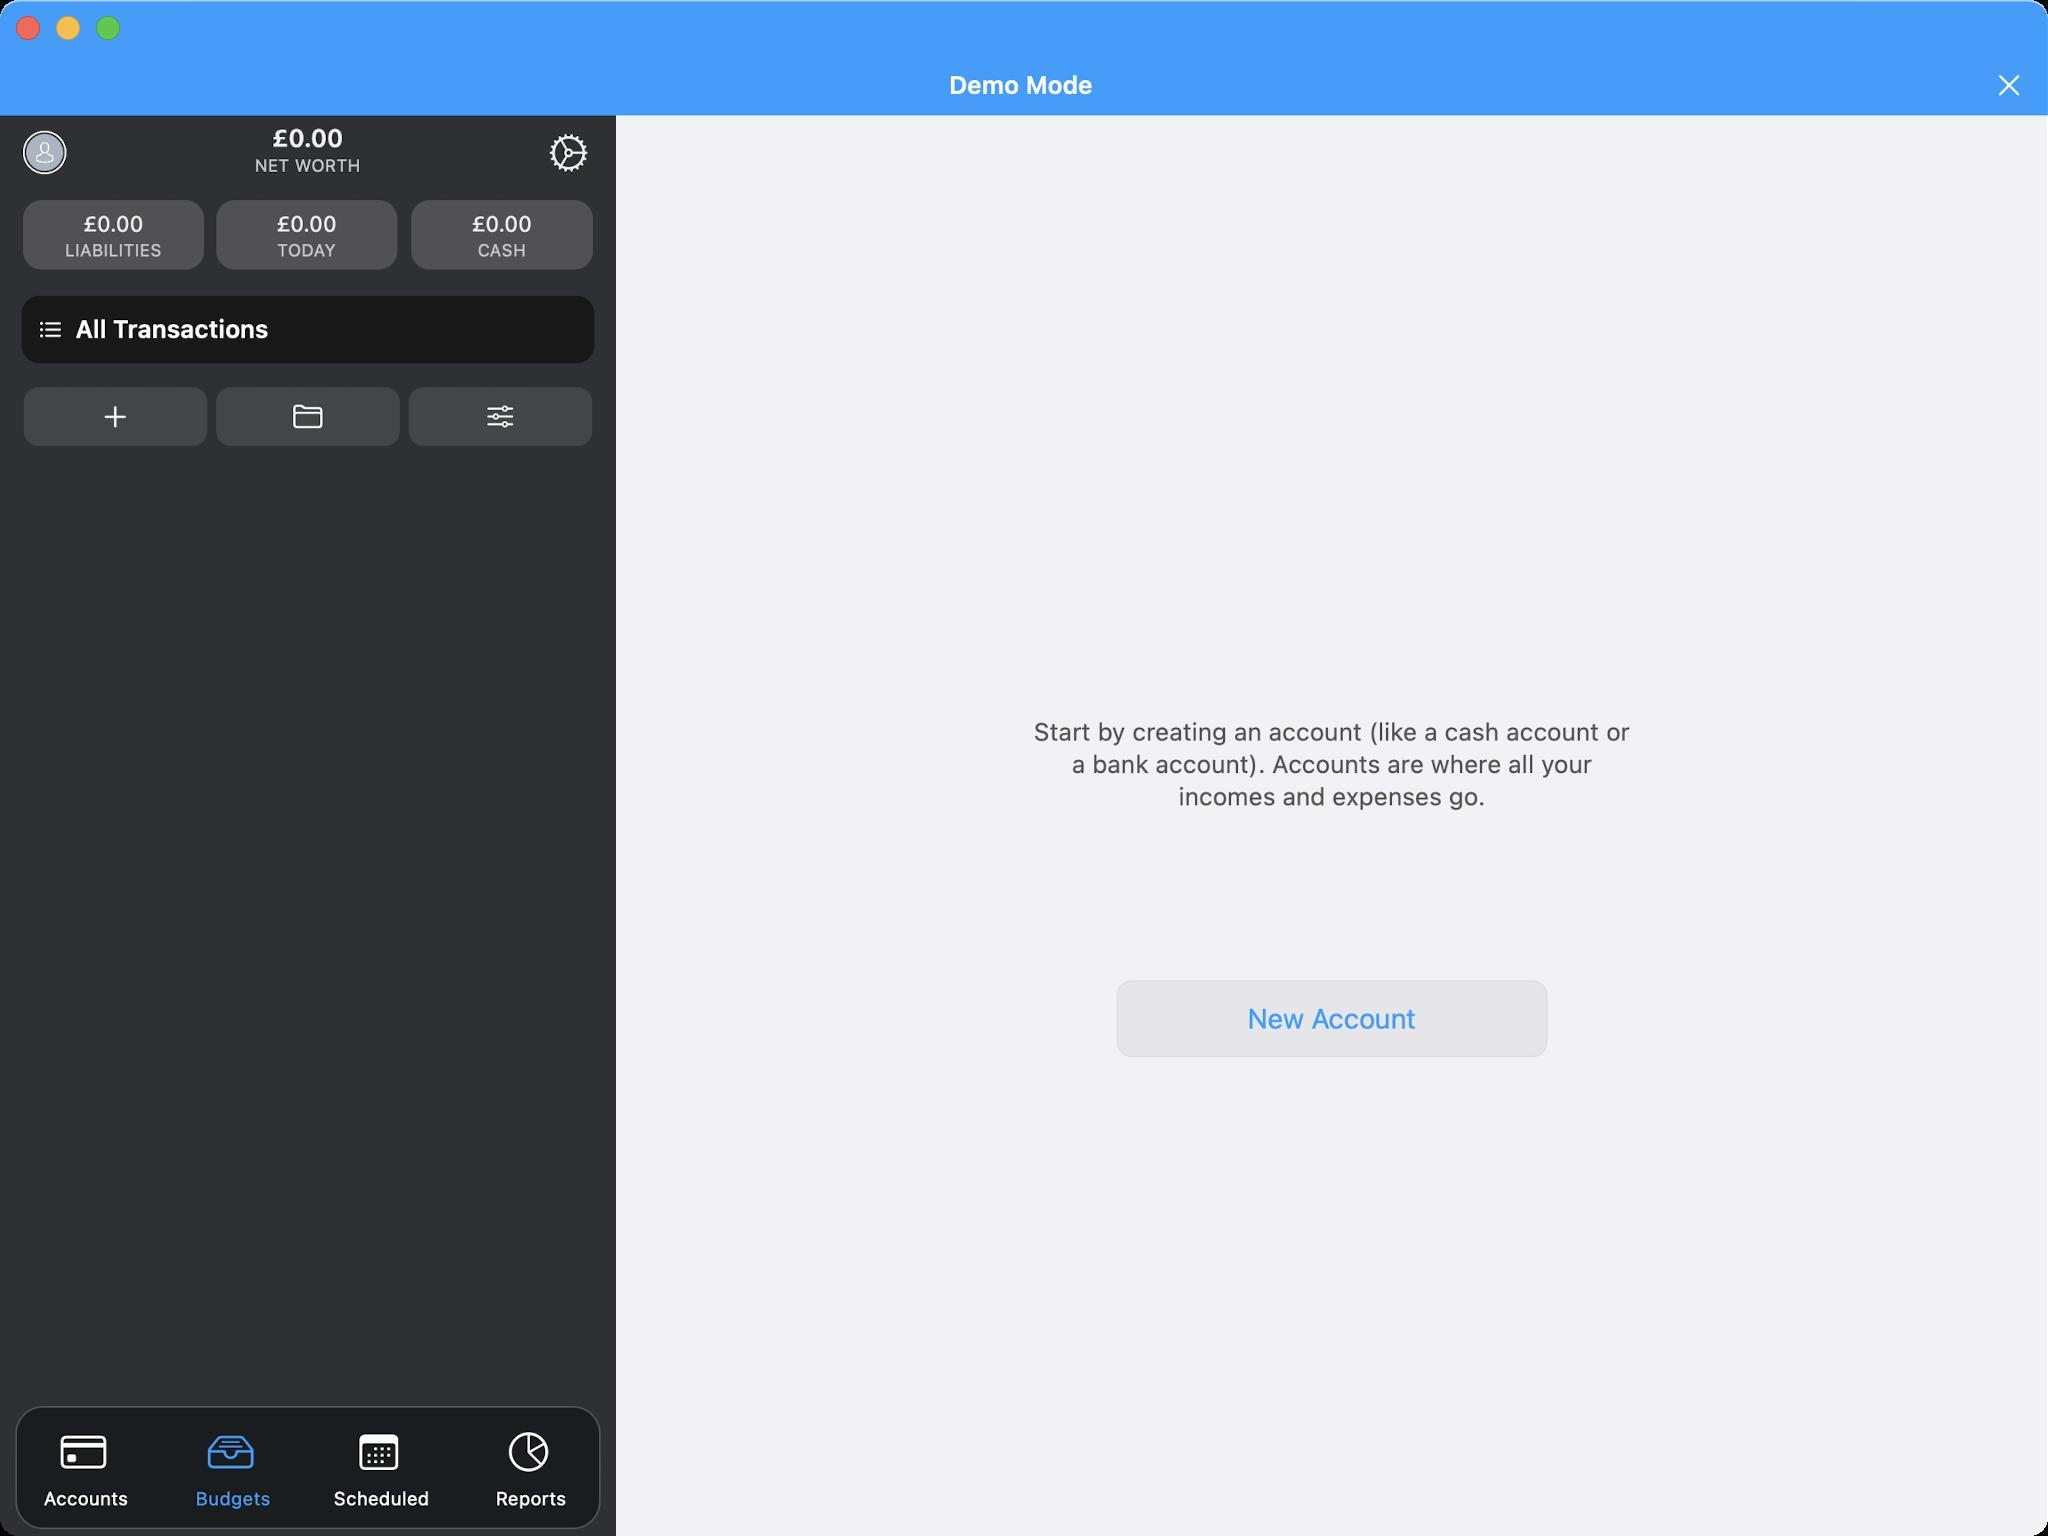
Accessibility tree:
{"name": "MoneyWiz", "role": "AXWindow", "description": null, "role_description": "standard window", "value": null, "position": "292.00;66.00", "size": "1024;768", "children": [{"name": null, "role": "AXGroup", "description": null, "role_description": "group", "value": null, "position": "0.00;0.00", "size": "1024;768", "children": [{"name": null, "role": "AXGroup", "description": null, "role_description": "group", "value": null, "position": "0.00;0.00", "size": "1024;768", "children": [{"name": null, "role": "AXGroup", "description": null, "role_description": "group", "value": null, "position": "0.00;0.00", "size": "1024;768", "children": [{"name": null, "role": "AXStaticText", "description": "Demo Mode", "role_description": "text", "value": null, "position": "159.77;34.65", "size": "701;16", "children": []}, {"name": null, "role": "AXButton", "description": "Close", "role_description": "button", "value": null, "position": "985.60;27.72", "size": "39;30", "children": []}, {"name": null, "role": "AXGroup", "description": null, "role_description": "table", "value": null, "position": "0.00;57.75", "size": "308;711", "children": [{"name": null, "role": "AXGroup", "description": null, "role_description": "group", "value": "", "position": "0.00;57.75", "size": "308;85", "children": [{"name": null, "role": "AXStaticText", "description": "£0.00, LIABILITIES, £0.00, NET WORTH, £0.00, TODAY, £0.00, CASH", "role_description": "text", "value": "", "position": "0.00;57.75", "size": "308;85", "children": []}, {"name": null, "role": "AXButton", "description": "settings", "role_description": "button", "value": null, "position": "273.35;65.45", "size": "22;22", "children": []}, {"name": null, "role": "AXButton", "description": "avatar anonymous", "role_description": "button", "value": null, "position": "13.09;66.99", "size": "18;18", "children": []}]}, {"name": null, "role": "AXGroup", "description": null, "role_description": "group", "value": "", "position": "0.00;142.45", "size": "308;45", "children": [{"name": null, "role": "AXStaticText", "description": "All Transactions", "role_description": "text", "value": "", "position": "0.00;142.45", "size": "308;45", "children": []}]}, {"name": null, "role": "AXGroup", "description": null, "role_description": "group", "value": "", "position": "0.00;187.11", "size": "308;42", "children": [{"name": null, "role": "AXButton", "description": "add", "role_description": "button", "value": null, "position": "11.55;193.27", "size": "92;30", "children": []}, {"name": null, "role": "AXButton", "description": "move", "role_description": "button", "value": null, "position": "107.80;193.27", "size": "92;30", "children": []}, {"name": null, "role": "AXButton", "description": "edit", "role_description": "button", "value": null, "position": "204.05;193.27", "size": "92;30", "children": []}]}]}, {"name": null, "role": "AXGroup", "description": null, "role_description": "group", "value": null, "position": "308.00;57.75", "size": "716;711", "children": [{"name": null, "role": "AXGroup", "description": null, "role_description": "group", "value": null, "position": "318.01;67.76", "size": "692;42", "children": [{"name": null, "role": "AXButton", "description": "↻", "role_description": "button", "value": null, "position": "736.89;79.31", "size": "19;19", "children": []}, {"name": null, "role": "AXButton", "description": "table", "role_description": "button", "value": null, "position": "763.84;79.31", "size": "19;19", "children": []}, {"name": null, "role": "AXButton", "description": "More", "role_description": "button", "value": null, "position": "790.79;79.31", "size": "19;19", "children": []}, {"name": null, "role": "AXGroup", "description": null, "role_description": "group", "value": null, "position": "825.44;77.77", "size": "181;23", "children": [{"name": null, "role": "AXTextField", "description": null, "role_description": "text field", "value": "", "position": "851.62;77.77", "size": "149;23", "children": []}]}, {"name": null, "role": "AXButton", "description": "Filters Button", "role_description": "button", "value": null, "position": "968.66;75.46", "size": "42;28", "children": []}]}, {"name": null, "role": "AXGroup", "description": null, "role_description": "group", "value": null, "position": "308.00;115.50", "size": "716;653", "children": [{"name": null, "role": "AXGenericElement", "description": "Empty list", "role_description": "table", "value": null, "position": "308.00;115.50", "size": "716;653", "children": []}]}, {"name": null, "role": "AXStaticText", "description": "Start by creating an account (like a cash account or a bank account). Accounts are where all your incomes and expenses go.", "role_description": "text", "value": null, "position": "512.05;289.90", "size": "308;185", "children": []}, {"name": null, "role": "AXButton", "description": null, "role_description": "button", "value": null, "position": "308.00;386.54", "size": "19;54", "children": []}, {"name": null, "role": "AXButton", "description": null, "role_description": "button", "value": null, "position": "311.08;399.63", "size": "5;28", "children": []}, {"name": null, "role": "AXButton", "description": "New Account", "role_description": "button", "value": null, "position": "558.25;490.11", "size": "216;38", "children": []}, {"name": null, "role": "AXStaticText", "description": "tap here to create your first transaction", "role_description": "text", "value": null, "position": "765.38;539.00", "size": "243;68", "children": []}, {"name": null, "role": "AXButton", "description": "+", "role_description": "button", "value": null, "position": "968.66;713.02", "size": "42;42", "children": []}]}, {"name": null, "role": "AXButton", "description": null, "role_description": "button", "value": null, "position": "8.47;703.01", "size": "69;62", "children": []}, {"name": null, "role": "AXButton", "description": "card", "role_description": "button", "value": null, "position": "8.47;710.71", "size": "69;31", "children": []}, {"name": null, "role": "AXButton", "description": null, "role_description": "button", "value": null, "position": "77.00;703.01", "size": "69;62", "children": []}, {"name": null, "role": "AXButton", "description": "Inbox Full", "role_description": "button", "value": null, "position": "82.00;710.71", "size": "69;31", "children": []}, {"name": null, "role": "AXButton", "description": null, "role_description": "button", "value": null, "position": "146.30;703.01", "size": "69;62", "children": []}, {"name": null, "role": "AXButton", "description": "calendar", "role_description": "button", "value": null, "position": "156.31;710.71", "size": "69;31", "children": []}, {"name": null, "role": "AXButton", "description": null, "role_description": "button", "value": null, "position": "215.60;703.01", "size": "69;62", "children": []}, {"name": null, "role": "AXButton", "description": "chart pie", "role_description": "button", "value": null, "position": "231.00;710.71", "size": "69;31", "children": []}, {"name": null, "role": "AXStaticText", "description": "Accounts", "role_description": "text", "value": null, "position": "8.47;741.51", "size": "69;15", "children": []}, {"name": null, "role": "AXStaticText", "description": "Budgets", "role_description": "text", "value": null, "position": "82.00;741.51", "size": "69;15", "children": []}, {"name": null, "role": "AXStaticText", "description": "Scheduled", "role_description": "text", "value": null, "position": "156.31;741.51", "size": "69;15", "children": []}, {"name": null, "role": "AXStaticText", "description": "Reports", "role_description": "text", "value": null, "position": "231.00;741.51", "size": "69;15", "children": []}]}]}]}, {"name": null, "role": "AXButton", "description": null, "role_description": "close button", "value": null, "position": "7.00;6.00", "size": "14;16", "children": []}, {"name": null, "role": "AXButton", "description": null, "role_description": "full screen button", "value": null, "position": "47.00;6.00", "size": "14;16", "children": [{"name": null, "role": "AXGroup", "description": null, "role_description": "group", "value": null, "position": "47.00;6.00", "size": "14;16", "children": []}]}, {"name": null, "role": "AXButton", "description": null, "role_description": "minimise button", "value": null, "position": "27.00;6.00", "size": "14;16", "children": []}]}